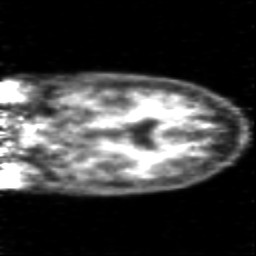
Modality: PET
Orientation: coronal
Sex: female
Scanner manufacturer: siemens